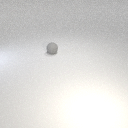
small gray rubber sphere